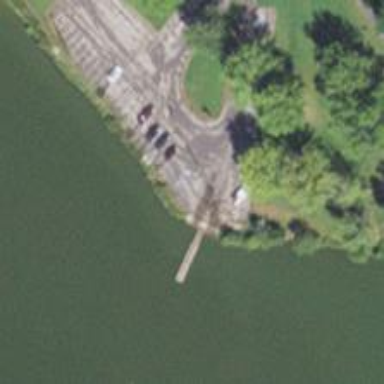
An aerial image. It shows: Slipway on leisure land.